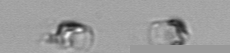
Label: Skeletonema